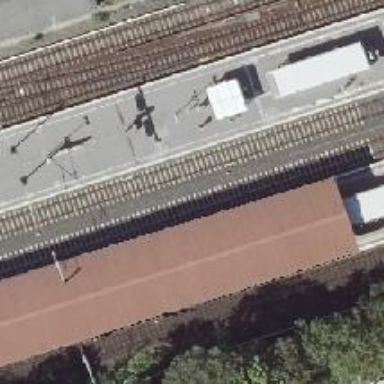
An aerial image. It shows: Station for public transport and railway.